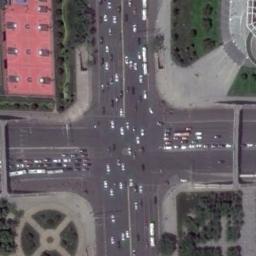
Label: intersection